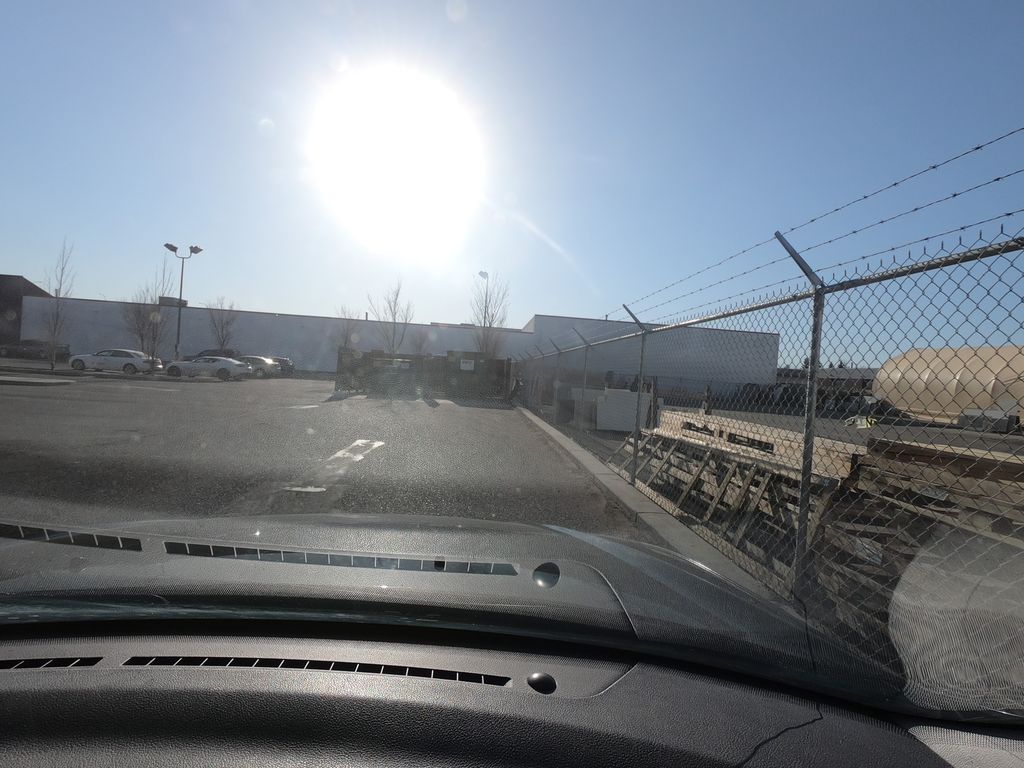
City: calgary